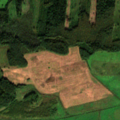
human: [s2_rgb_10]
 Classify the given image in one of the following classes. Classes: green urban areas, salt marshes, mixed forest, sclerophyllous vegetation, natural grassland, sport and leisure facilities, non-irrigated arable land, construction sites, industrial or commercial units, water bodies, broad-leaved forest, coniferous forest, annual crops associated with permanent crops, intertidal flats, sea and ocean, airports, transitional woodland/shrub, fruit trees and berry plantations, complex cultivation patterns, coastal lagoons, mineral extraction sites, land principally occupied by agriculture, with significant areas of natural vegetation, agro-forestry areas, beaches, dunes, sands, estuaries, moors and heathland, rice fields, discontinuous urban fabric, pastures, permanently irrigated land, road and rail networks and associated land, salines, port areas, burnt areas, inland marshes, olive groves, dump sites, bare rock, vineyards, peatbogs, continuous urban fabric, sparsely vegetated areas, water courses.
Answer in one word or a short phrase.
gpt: non-irrigated arable land, pastures, coniferous forest, mixed forest